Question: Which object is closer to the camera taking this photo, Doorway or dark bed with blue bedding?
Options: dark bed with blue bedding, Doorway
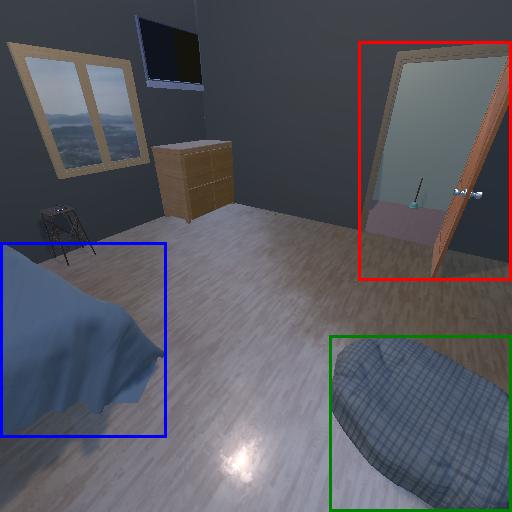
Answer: dark bed with blue bedding